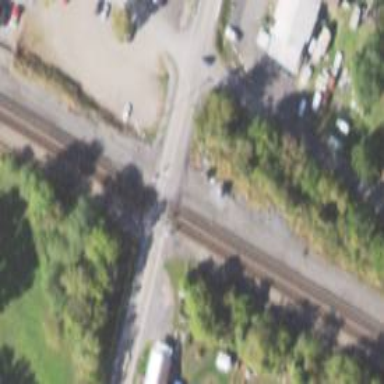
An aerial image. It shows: Level railway crossing with lights and barriers.